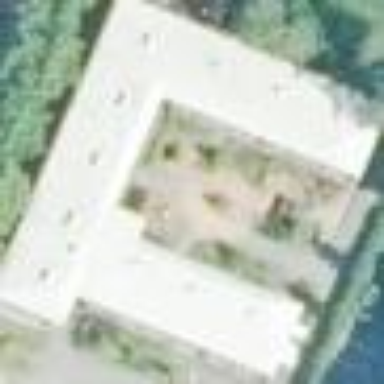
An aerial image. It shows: Building.